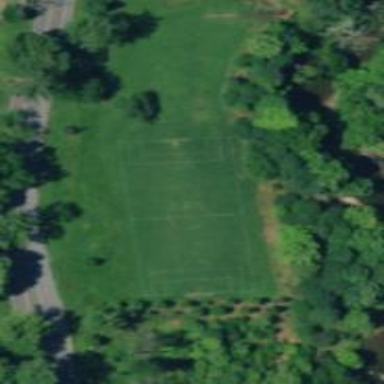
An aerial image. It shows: Soccer pitch designated for leisure and sports activities.